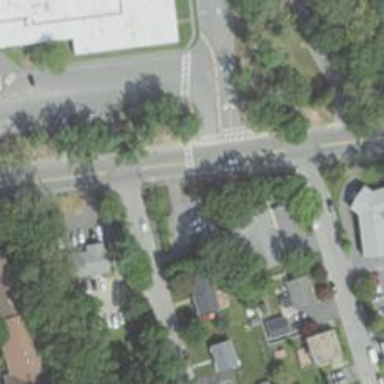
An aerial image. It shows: Marked crossing on the road.